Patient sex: M
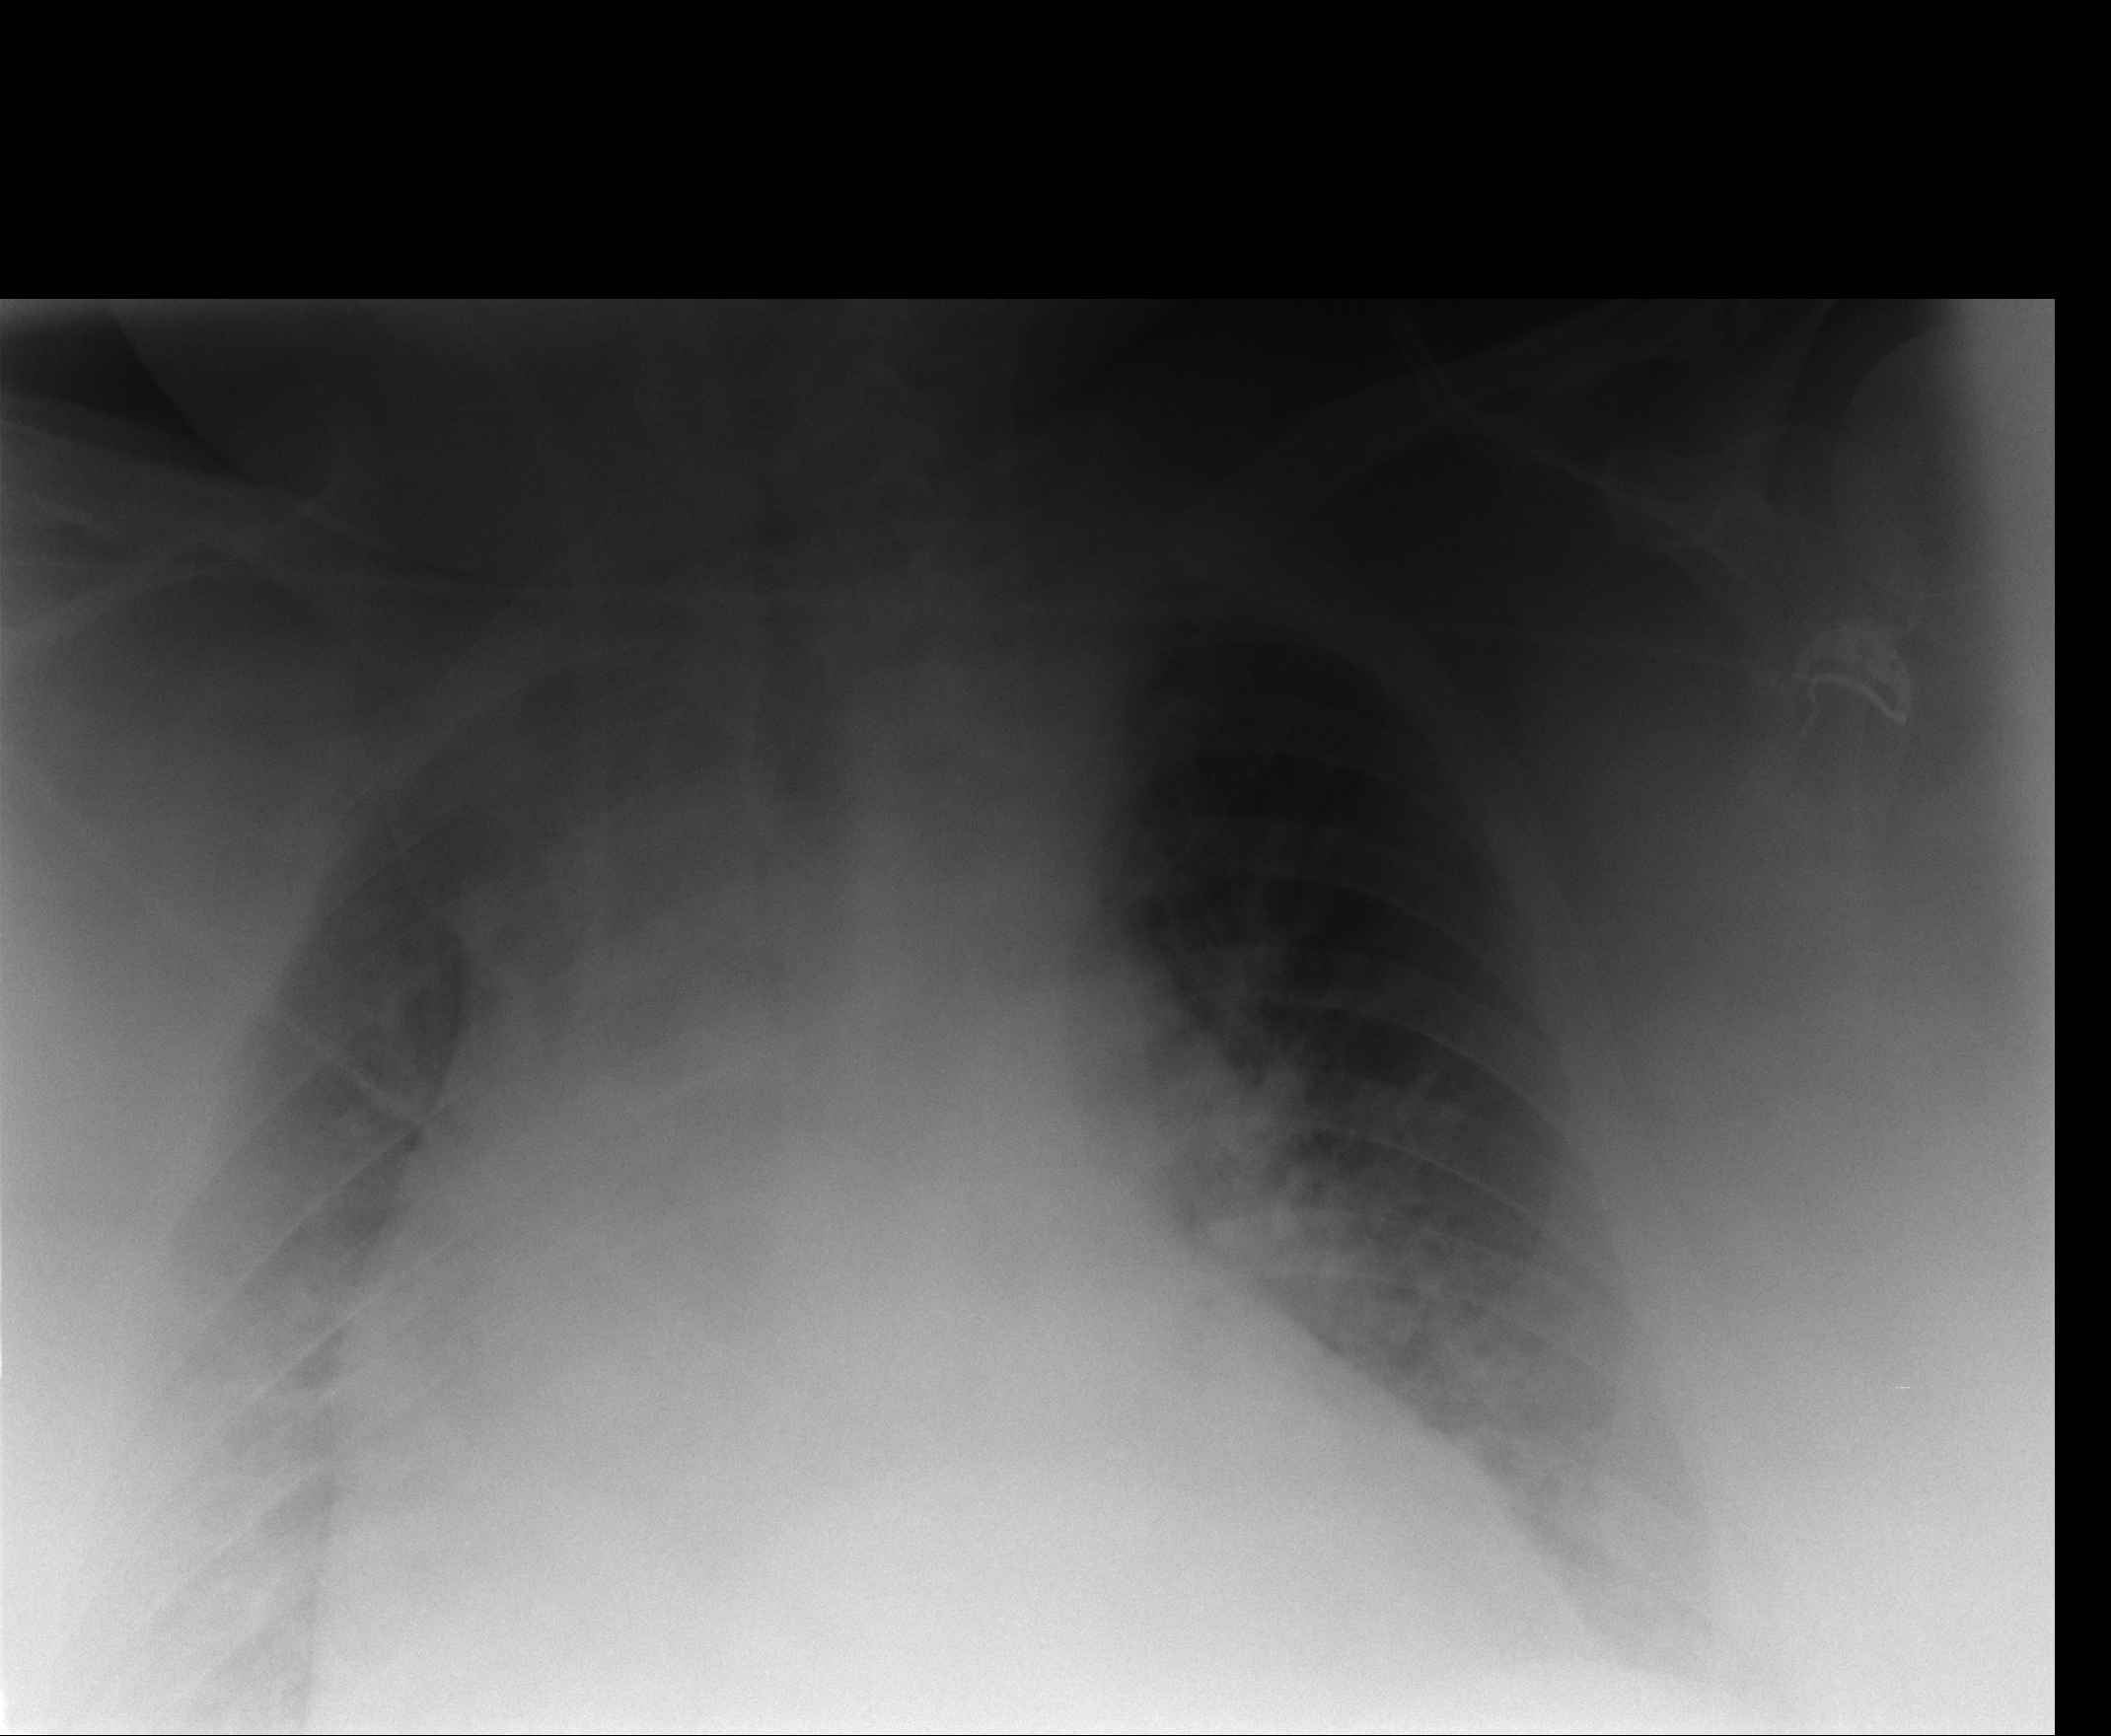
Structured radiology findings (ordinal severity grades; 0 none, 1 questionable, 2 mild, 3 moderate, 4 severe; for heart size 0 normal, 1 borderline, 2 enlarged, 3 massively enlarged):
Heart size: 3
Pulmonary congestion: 2
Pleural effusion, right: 1
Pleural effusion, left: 0
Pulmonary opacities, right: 1
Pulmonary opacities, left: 0
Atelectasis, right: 2
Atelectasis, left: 1